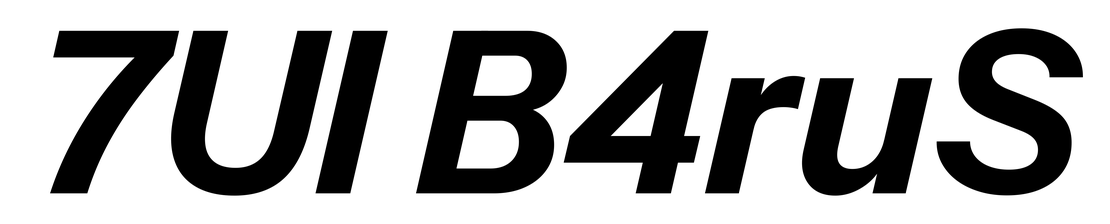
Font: InstrumentSans-Italic_Bold_Italic